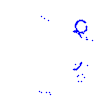
Particle: pion